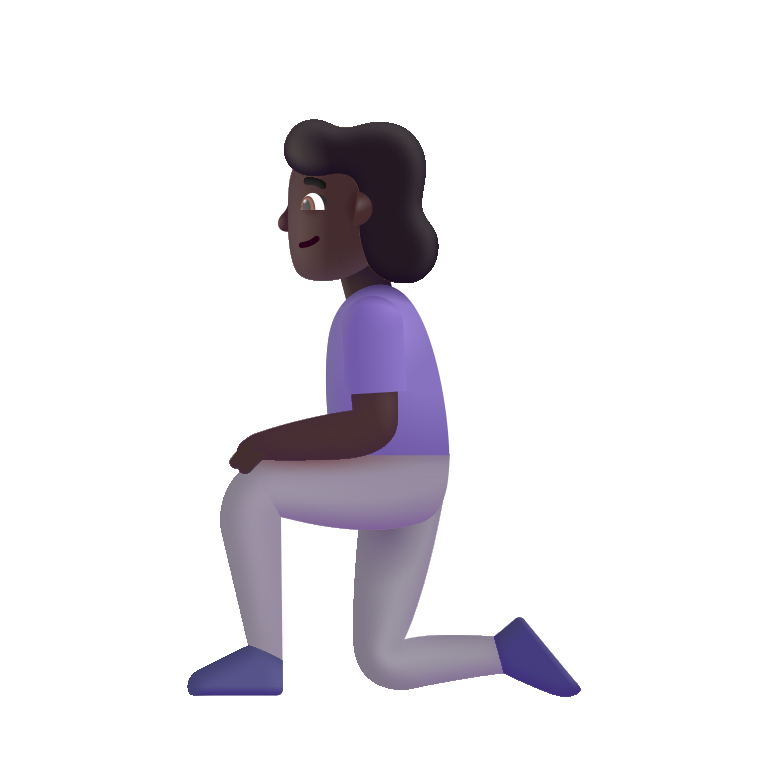
woman kneeling color dark